Question: I've fooling around with 2D graphics in the Android SDK and I'm having trouble with what should be a simple example.
I'm assuming that I'm just misunderstanding something fundamental/basic.
'''
public class DrawView extends View {
Paint paint = new Paint();
Canvas canvas = new Canvas();
public DrawView(Context context) {
super(context);
paint.setColor(Color.BLACK);
}
@Override
public void onDraw(Canvas canvas) {
this.canvas = canvas;
this.canvas.drawLine(0,0, 500, 500, paint);
}
@Override
public boolean onTouchEvent(MotionEvent event) {
Log.d("DrawView", "onTouchEvent: " + event.getX() + "," + event.getY() );
canvas.drawLine(0,500, 500, 0, paint);
return true;
}
}
'''
The code above draws a single line from '0,0' to '500,500' when the app start. That parts works just fine.

The issue is that the second line isn't drawn on the touch event. The 'onTouchEvent' is definitely being called because I see the coordinates debug message in the log.
Can someone point out what silly thing I'm doing wrong?
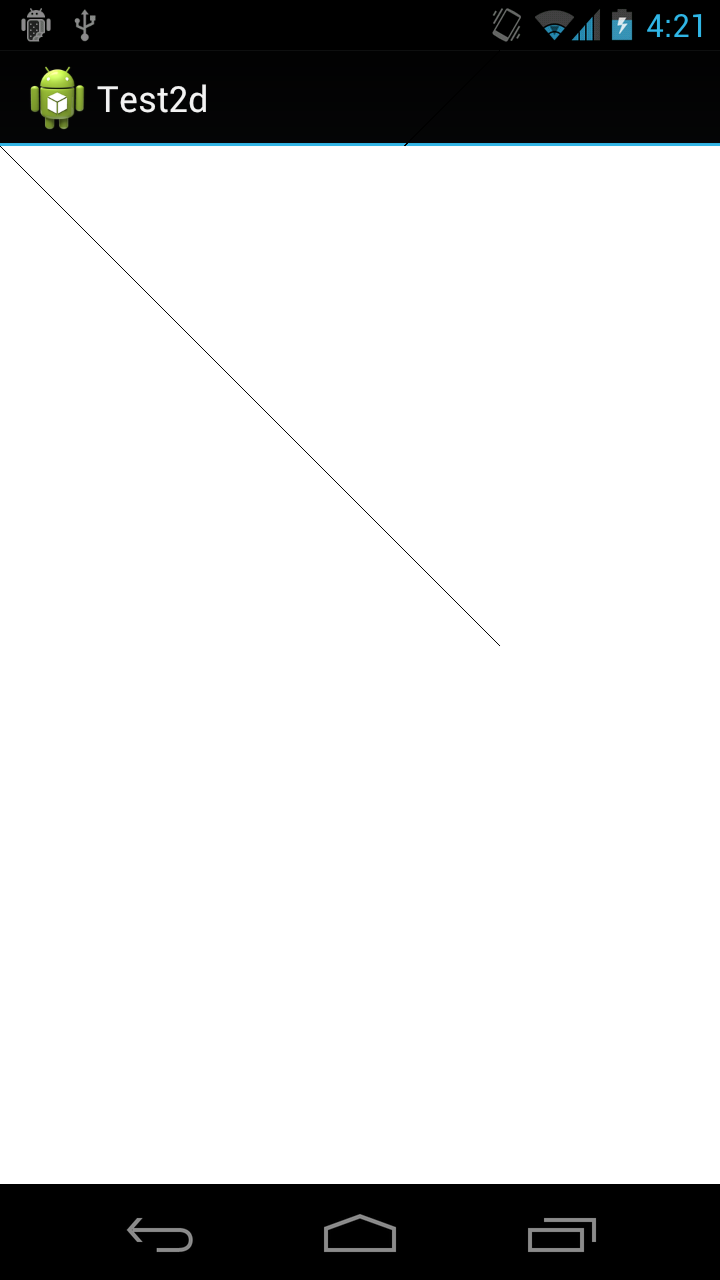
Answer: You're supposed to call invalidate() at the end of onTouchEvent() to tell the system to update the screen. Calling invalidate() will call onDraw().
Also, what is fundamentally wrong is that you create a canvas in this class you have. That does absolutely nothing for you. The canvas to draw in is the one that you get from the onDraw() method. The call to canvas.drawLine() in onTouchevent isn't doing anything for you and shouldn't be there. That is an empty canvas and isn't the one that will get "posted."
In onTouchEvent() you should only gather the touch event data, and also do some processing on it if you need to. You shouldn't make any calls to drawing methods there. However, as I said, if you want to trigger a draw from onTouchEvent(), you call invalidate(). If you want to draw lines based on where you are touching, you will need to create class variables that are X and Y coordinates. You update these X and Y variables in onTouchEvent(), and then you use them in onDraw() to draw whatever you need based on these X and y variables.